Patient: sex M, age 60
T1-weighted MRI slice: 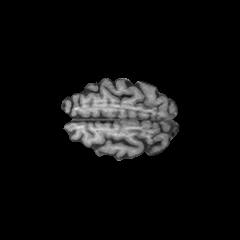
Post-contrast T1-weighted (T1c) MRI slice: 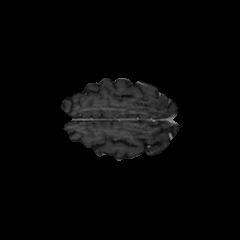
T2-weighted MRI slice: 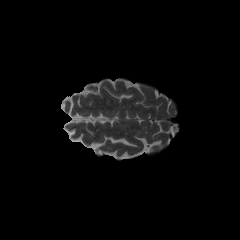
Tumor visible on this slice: no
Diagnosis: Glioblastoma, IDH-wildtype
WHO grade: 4